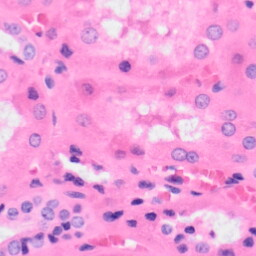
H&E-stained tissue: Kidney